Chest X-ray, AP view. Patient: 28 years old, sex M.
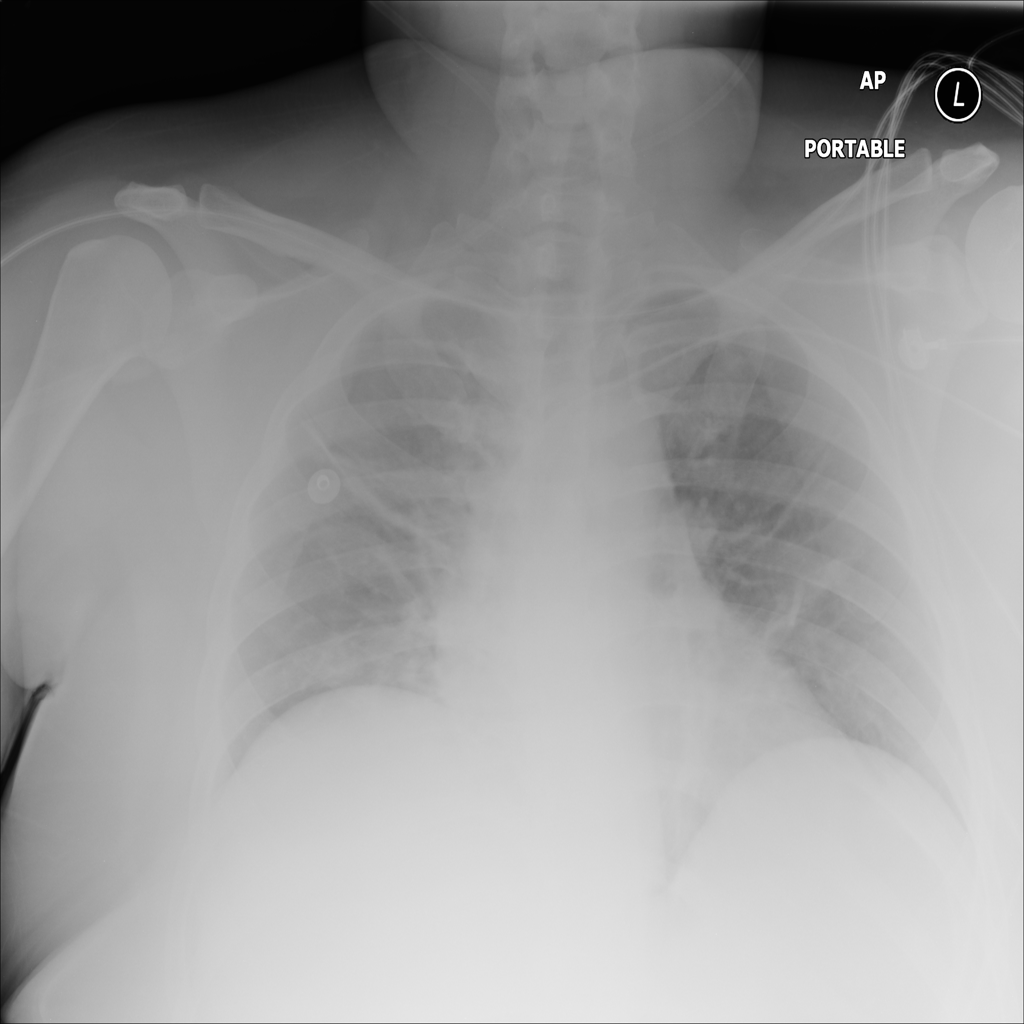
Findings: Atelectasis